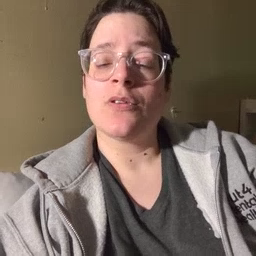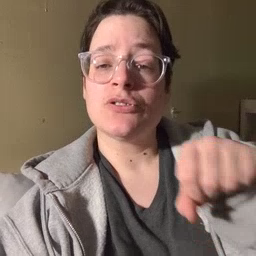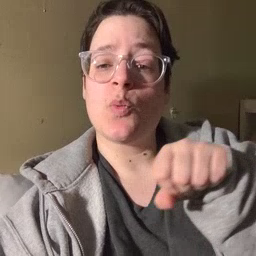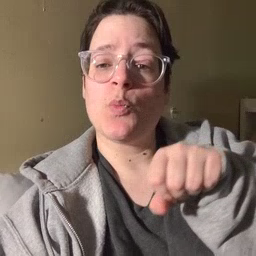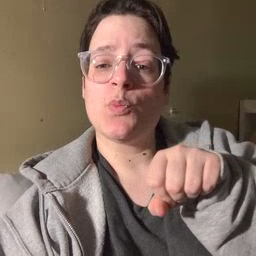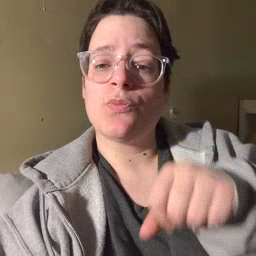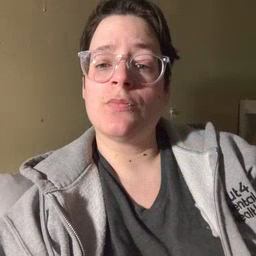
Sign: shoe